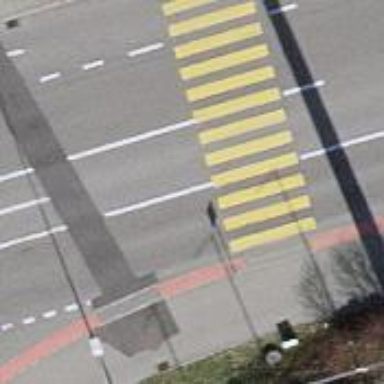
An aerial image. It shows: Marked crossing on footway. The crossing has visible markings.